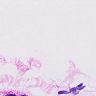
Metastatic tissue present: no